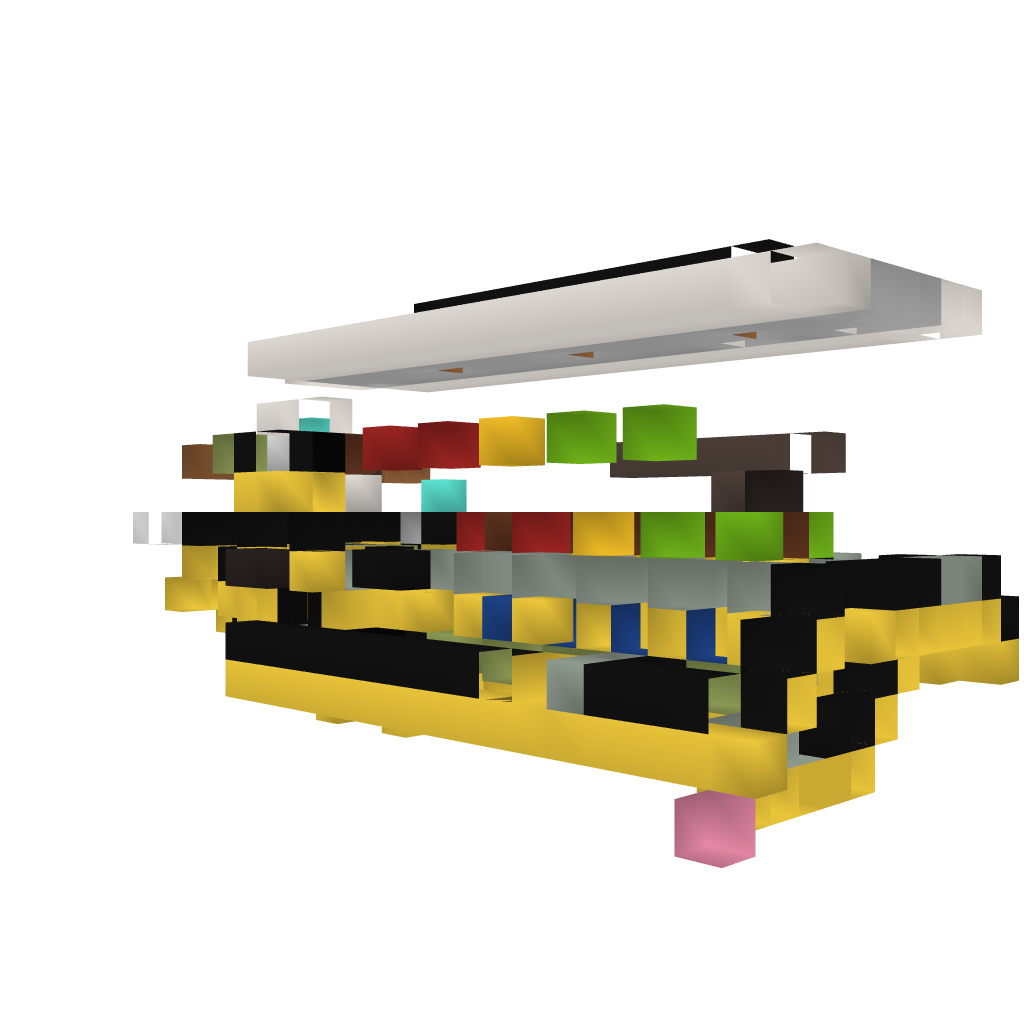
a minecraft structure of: Casino Machine 03